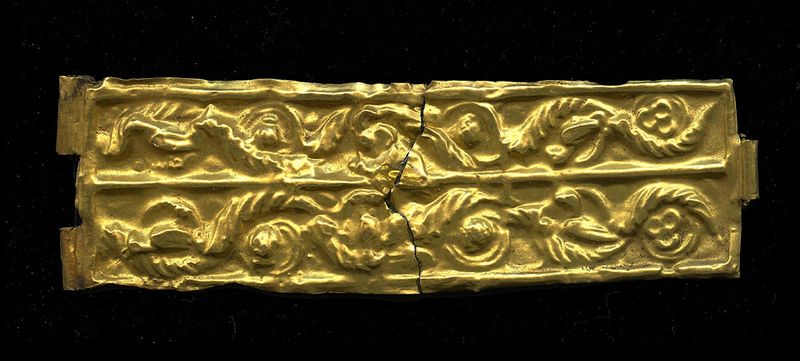
Titel: Teil eines Armbandes
Standort: Hamburg
Institution: Museum für Kunst und Gewerbe Hamburg
Schlagwörter: schmuck, kleidung, tod, gold, armband, beerdigung, getrieben, rankenwerk, bestattung, trauerfeier, rankenornament, beisetzung, armschmuck, frauenkleidung, damenbekleidung, totenfeier, armkettchen, hessische systematik, körper, begräbnis, frühe kaiserzeit, prinzipat, römisch